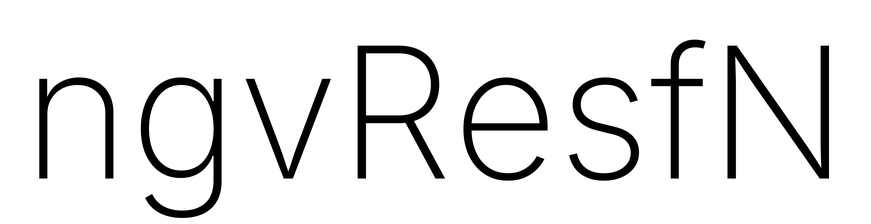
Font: Inter_ExtraLight